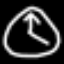
Label: clock